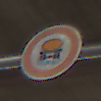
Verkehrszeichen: VerbotFahrzeugeWassergefaehrdenderLadung
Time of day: Midday
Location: Roofed (Special)
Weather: Overcast
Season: NotSpecified
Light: Natural